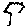
Label: tree